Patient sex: F
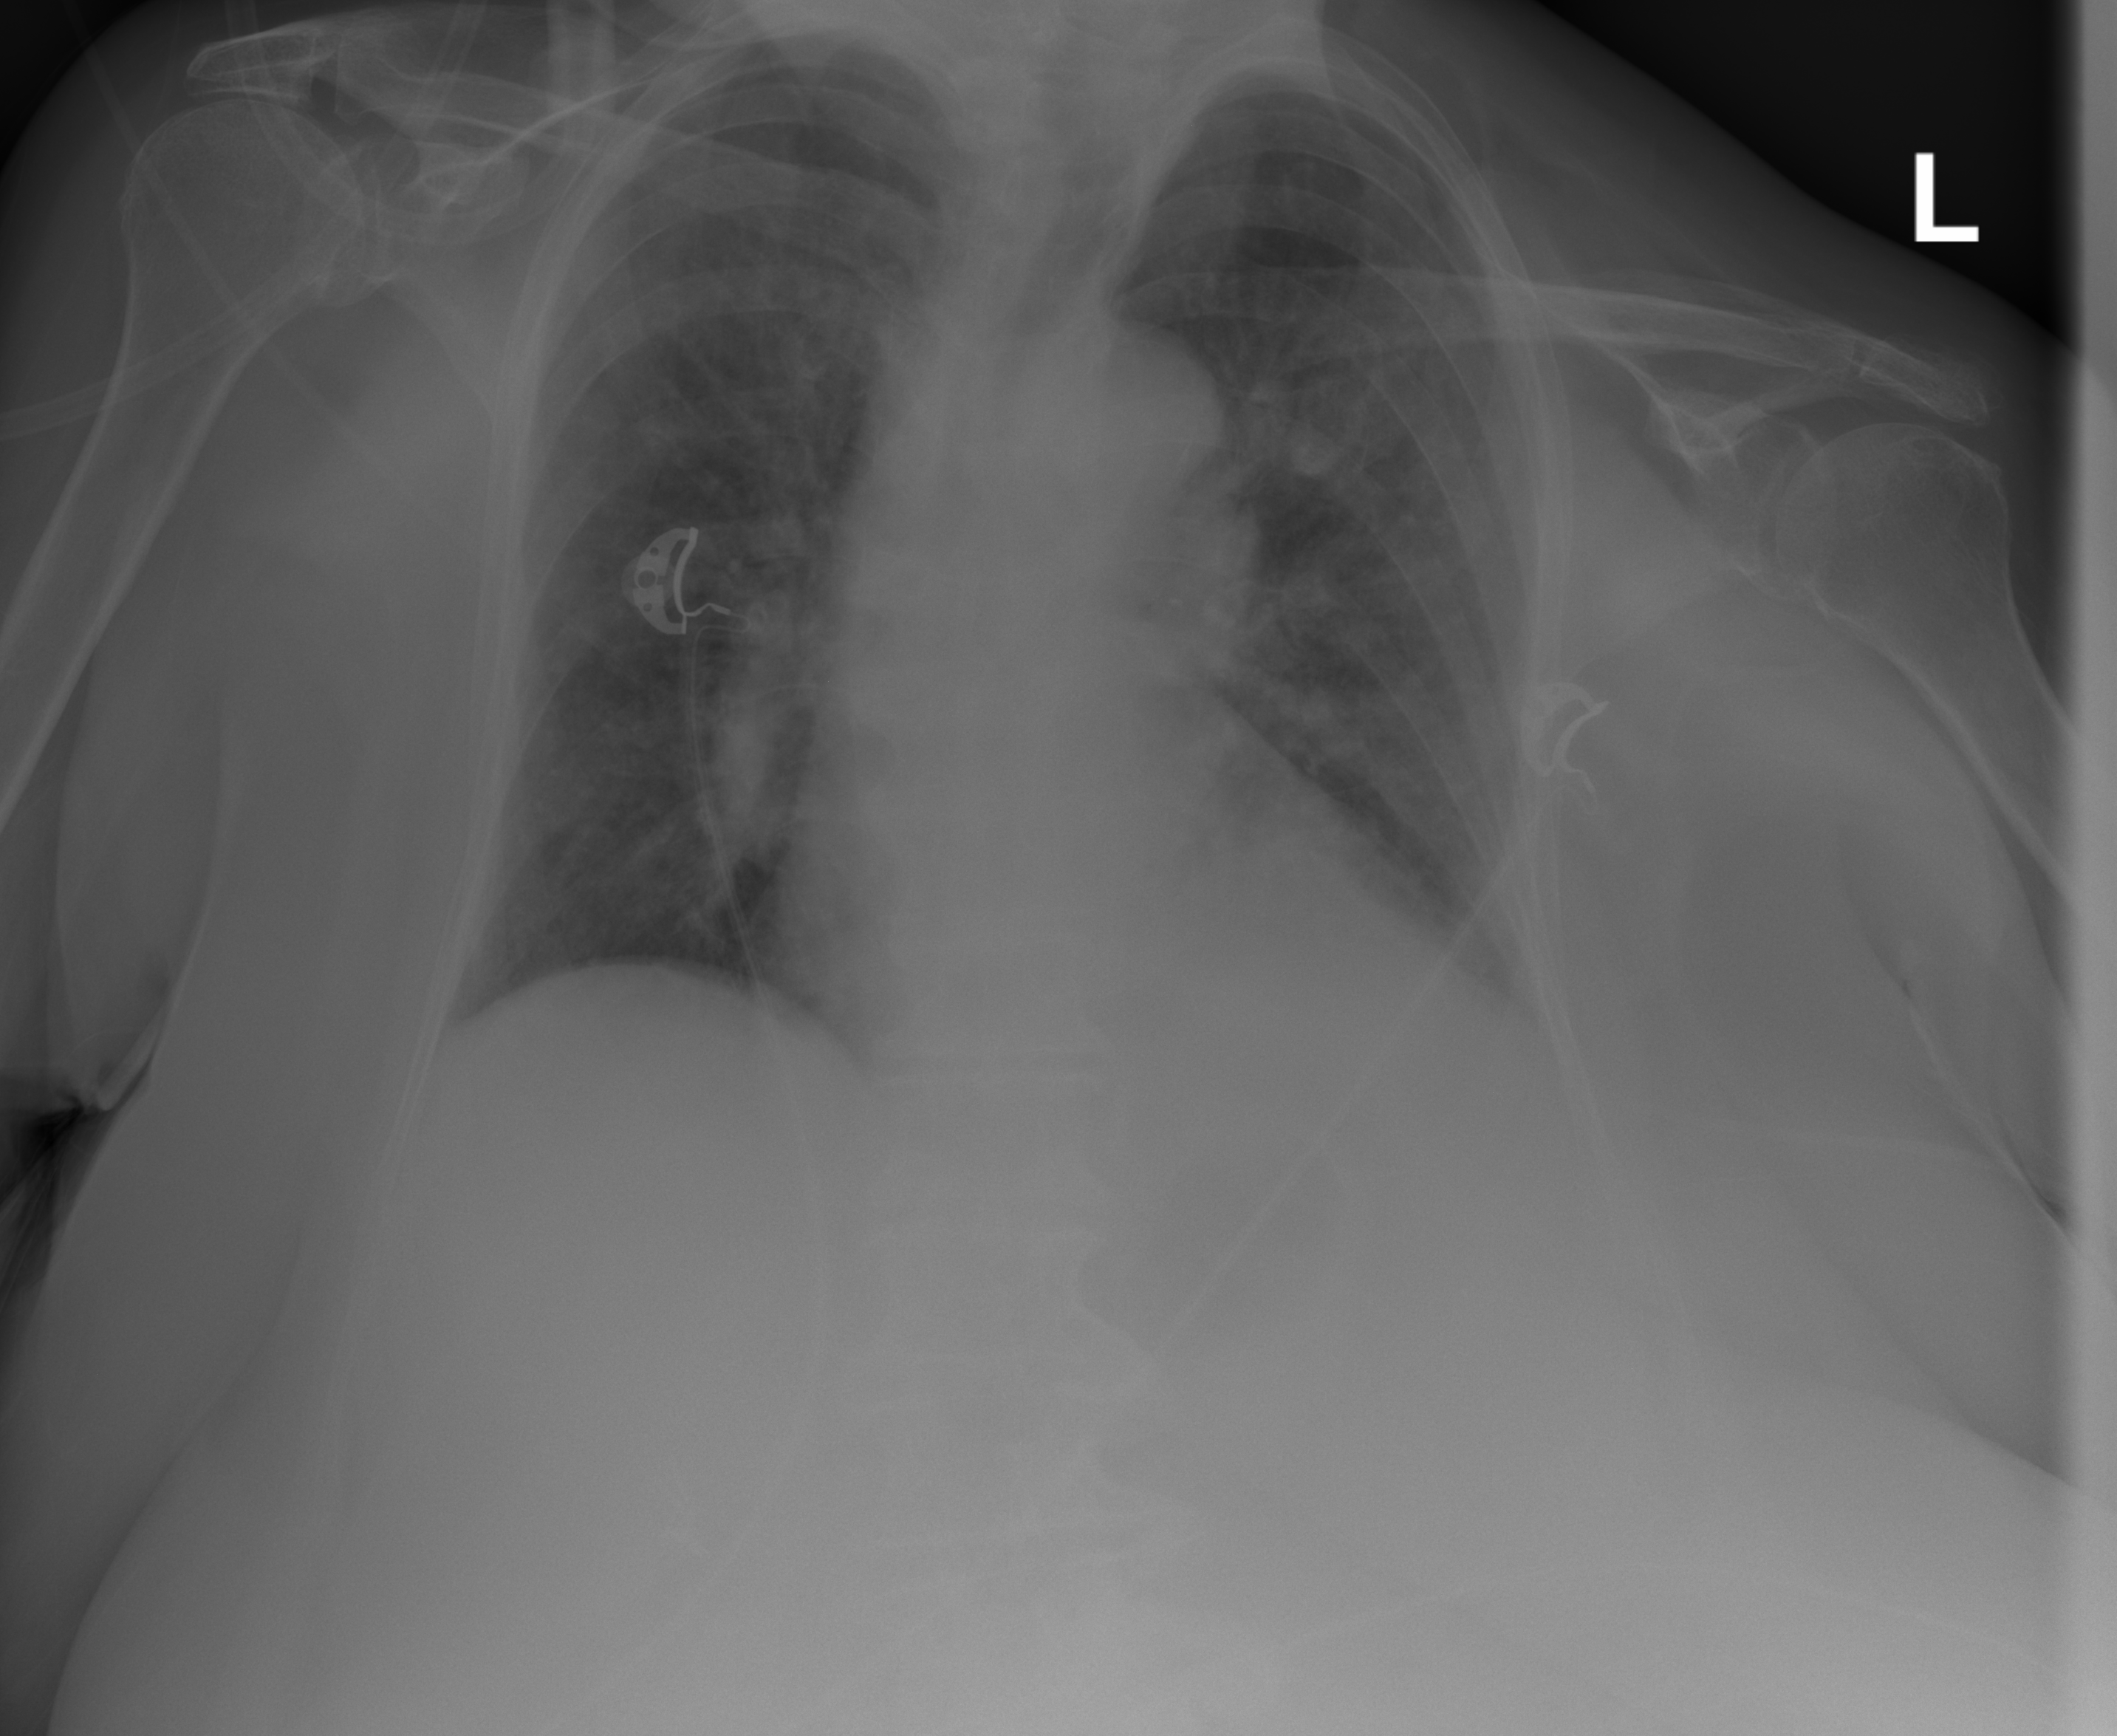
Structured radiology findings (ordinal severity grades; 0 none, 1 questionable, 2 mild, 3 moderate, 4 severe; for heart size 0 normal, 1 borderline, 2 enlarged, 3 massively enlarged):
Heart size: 2
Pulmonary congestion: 3
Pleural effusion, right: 0
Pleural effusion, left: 0
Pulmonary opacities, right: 0
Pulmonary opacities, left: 0
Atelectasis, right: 0
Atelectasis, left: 0